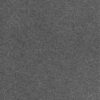
Label: dusty